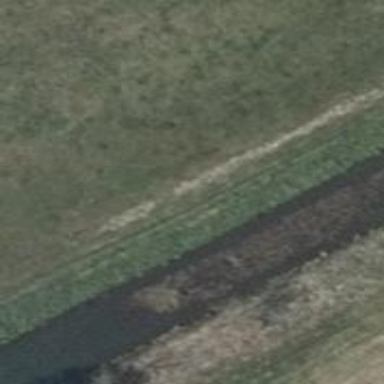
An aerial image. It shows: Track with grade5 tracktype.